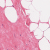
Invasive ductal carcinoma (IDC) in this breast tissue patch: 0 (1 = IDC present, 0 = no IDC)